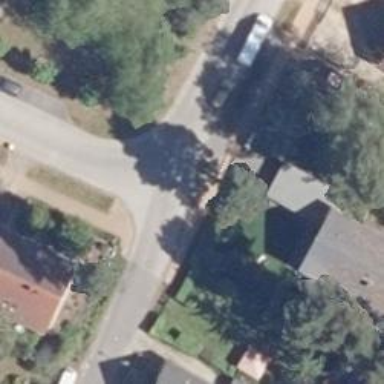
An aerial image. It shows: Residential road with sidewalk on the left.